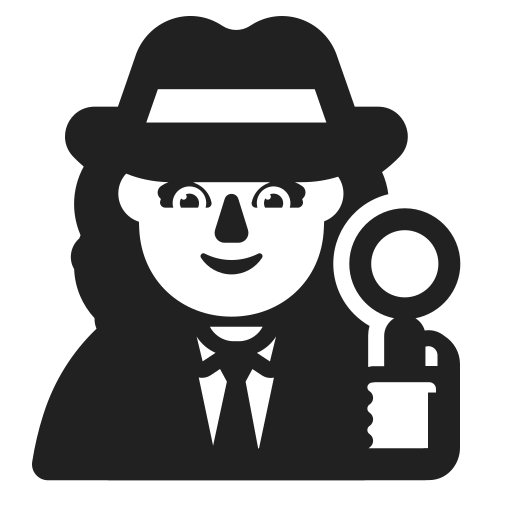
woman detective high contrast default